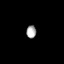
Tissue: prostate
Cell type: T cells
Senescence score: 0.7214
Nuclear area (px): 125
Mean DAPI intensity: 166.568